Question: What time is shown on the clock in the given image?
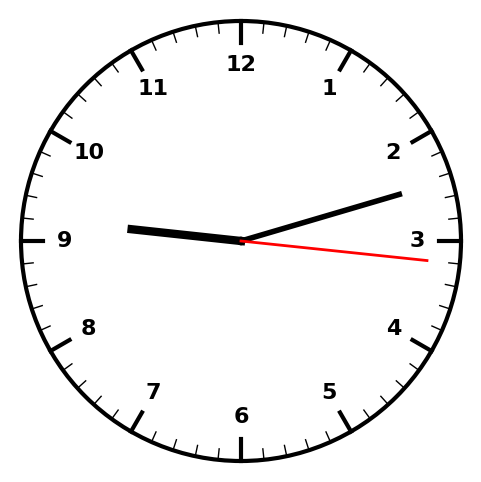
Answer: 09:12:16